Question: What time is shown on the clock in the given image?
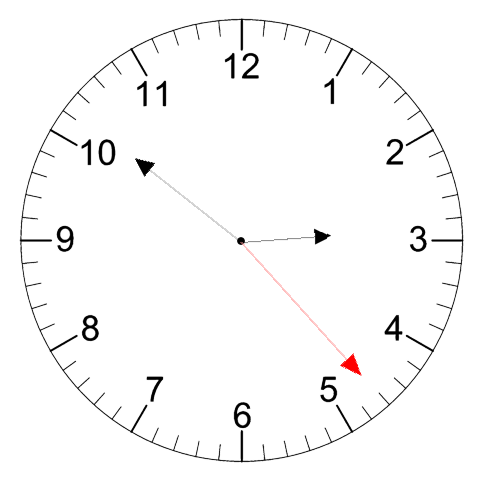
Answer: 02:51:23